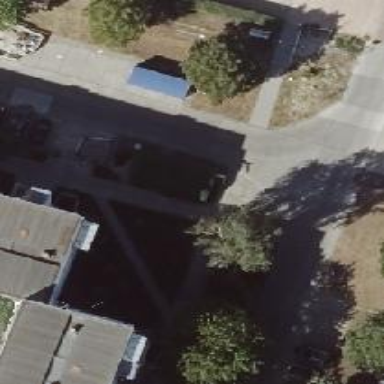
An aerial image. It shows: Residential road with concrete surface.